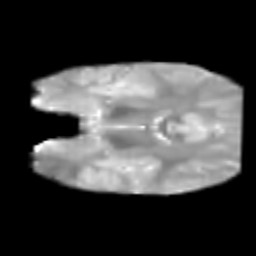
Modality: T2w
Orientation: coronal
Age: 6
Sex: male
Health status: healthy